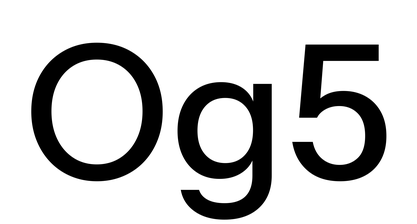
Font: InstrumentSans_Medium